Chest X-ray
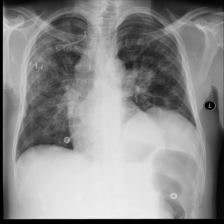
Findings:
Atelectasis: negative
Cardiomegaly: negative
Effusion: negative
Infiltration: negative
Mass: positive
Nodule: negative
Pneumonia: negative
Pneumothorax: negative
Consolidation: negative
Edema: positive
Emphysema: negative
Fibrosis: negative
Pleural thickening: negative
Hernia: negative